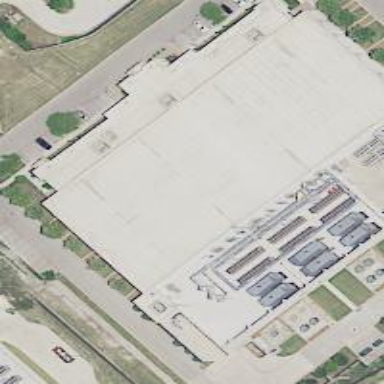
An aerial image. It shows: Data center building.